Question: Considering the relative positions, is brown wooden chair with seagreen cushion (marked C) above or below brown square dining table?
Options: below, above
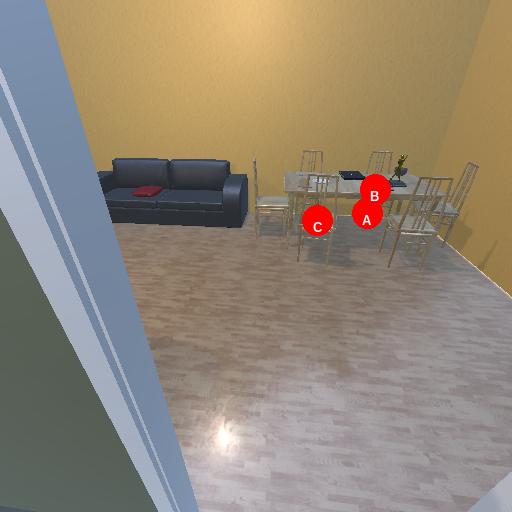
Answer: below